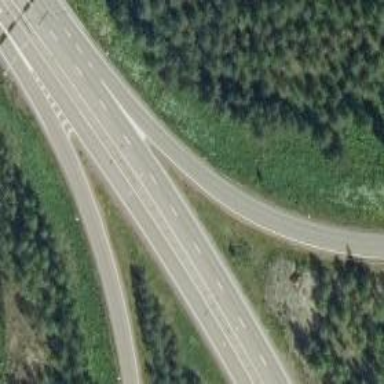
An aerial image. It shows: Asphalt motorway link.